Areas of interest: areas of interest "Meiyuan Sanli South Area"
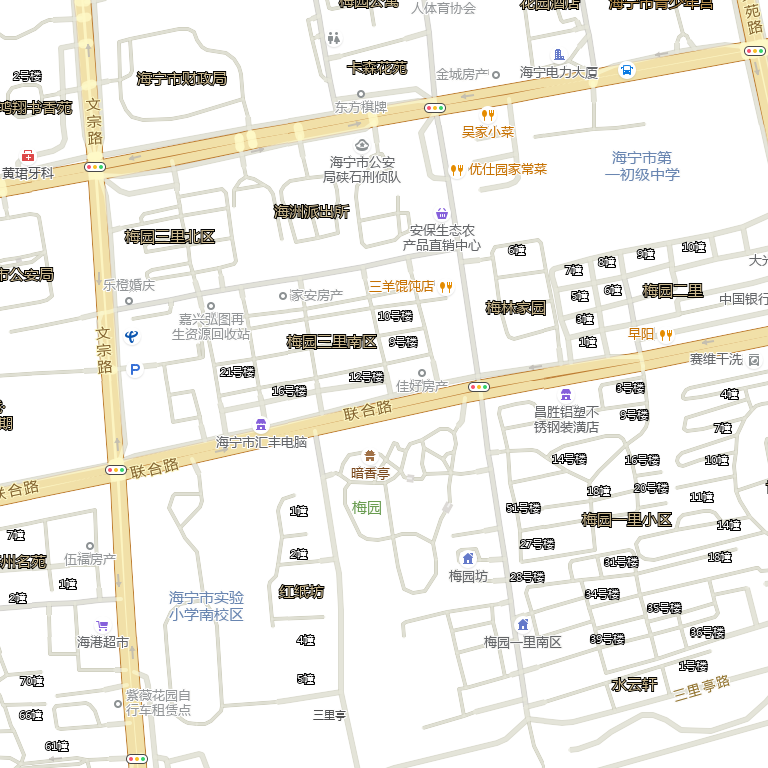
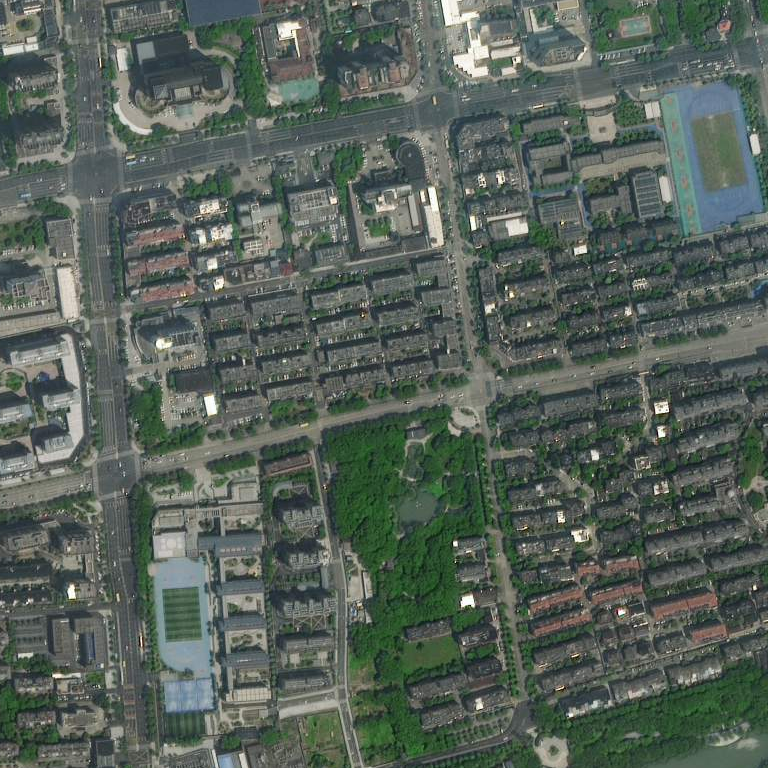